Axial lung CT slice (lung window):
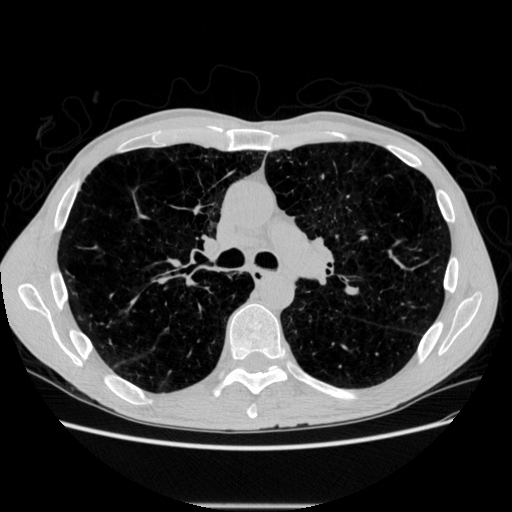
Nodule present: no